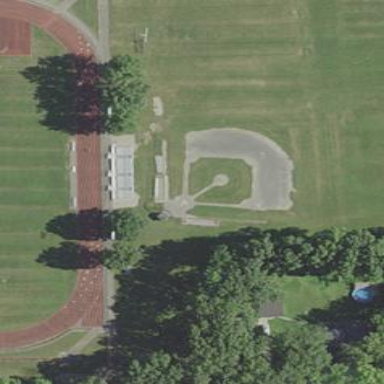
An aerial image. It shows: Baseball pitch for leisure and sports activities.